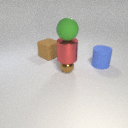
large brown rubber cube to the left of small brown metal sphere